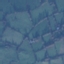
Land use / land cover: Pasture